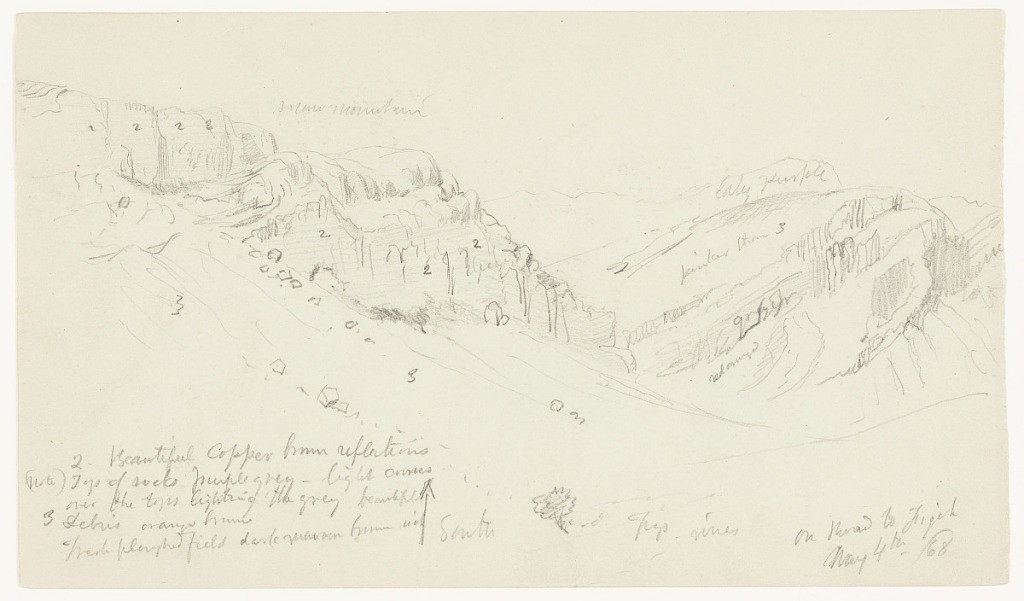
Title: On the Road to Ain al-Fijah, Syria
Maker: Frederic Edwin Church, American, 1826–1900
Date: May 4, 1868
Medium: Graphite on gray-green wove paper; verso: graphite
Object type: Drawing
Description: Landscape sketch showing the dramatic, precipitous mountains near the Syrian village of Ain al-Fijah. A rough, rocky ridge at left descends across the composition, meeting the opposite valley face at right. Scene characterized by rugged nature of terrain.

Verso: Loose landscape sketch showing a rock wall in the sharp mountains near the Syrian village of Ain al-Fijah. Rocks in foreground climb up slope to meet a vertical, rocky cliff face in the middle distance.